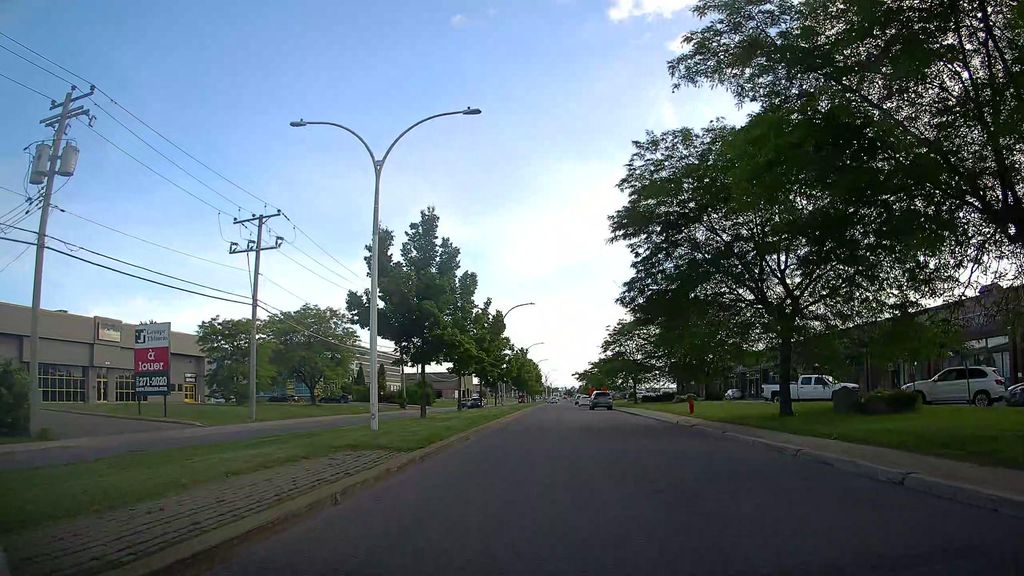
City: montreal